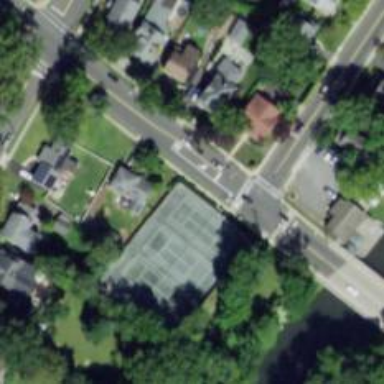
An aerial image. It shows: Tennis court in leisure pitch.